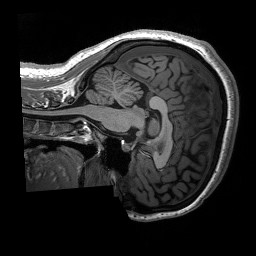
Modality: T1w
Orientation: sagittal
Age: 22
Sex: female
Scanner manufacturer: siemens
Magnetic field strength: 3 T
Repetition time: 2.53 s
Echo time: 0.00227 s